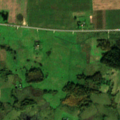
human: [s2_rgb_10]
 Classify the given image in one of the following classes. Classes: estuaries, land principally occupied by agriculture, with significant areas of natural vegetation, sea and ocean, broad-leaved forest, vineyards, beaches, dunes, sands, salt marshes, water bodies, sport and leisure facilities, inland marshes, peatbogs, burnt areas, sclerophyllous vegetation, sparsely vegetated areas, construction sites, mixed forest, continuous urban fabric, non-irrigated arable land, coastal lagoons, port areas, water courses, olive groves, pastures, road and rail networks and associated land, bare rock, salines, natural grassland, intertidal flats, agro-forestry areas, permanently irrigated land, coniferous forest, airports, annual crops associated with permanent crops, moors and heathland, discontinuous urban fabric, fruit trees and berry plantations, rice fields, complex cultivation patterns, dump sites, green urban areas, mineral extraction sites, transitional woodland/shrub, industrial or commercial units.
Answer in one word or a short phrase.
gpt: non-irrigated arable land, complex cultivation patterns, land principally occupied by agriculture, with significant areas of natural vegetation